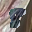
Label: 8